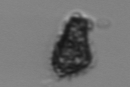
Label: Syracosphaera_pulchra